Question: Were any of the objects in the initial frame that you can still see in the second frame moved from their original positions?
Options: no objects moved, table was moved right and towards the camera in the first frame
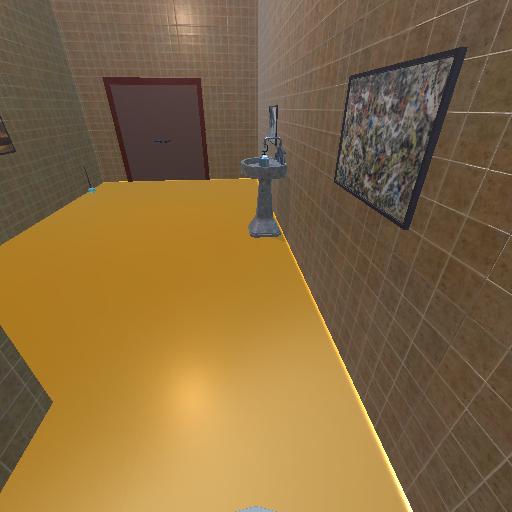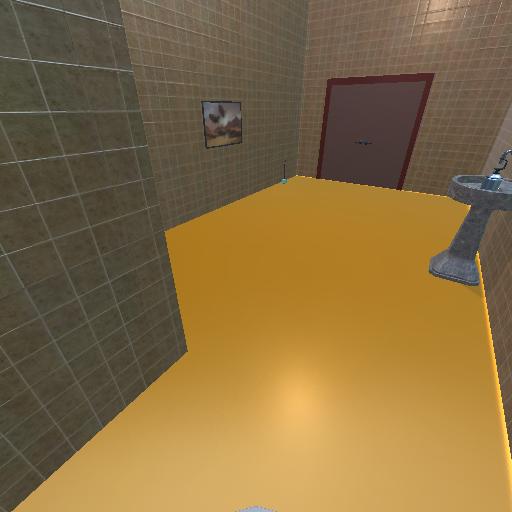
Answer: no objects moved